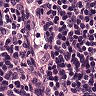
Metastatic tissue present: no